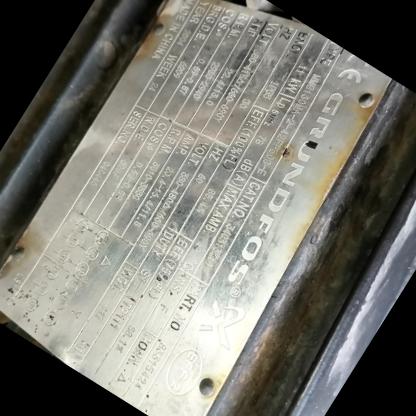
Klasa: tabliczka-znamionowa